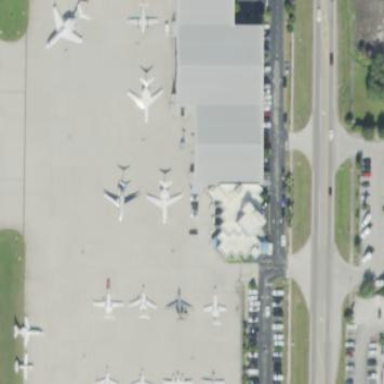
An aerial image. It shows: Apron at the airport.